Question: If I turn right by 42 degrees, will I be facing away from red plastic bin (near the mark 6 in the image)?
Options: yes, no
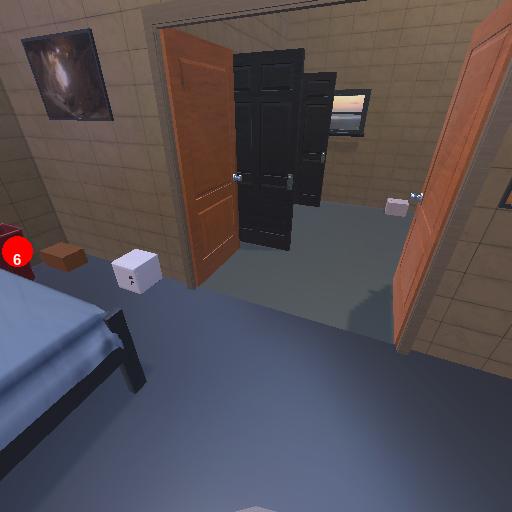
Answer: yes